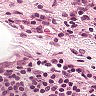
Metastatic tissue present: no